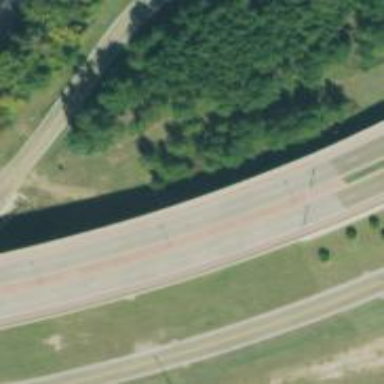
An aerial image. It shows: Secondary road passing over bridge.